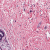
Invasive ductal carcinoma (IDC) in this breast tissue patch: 0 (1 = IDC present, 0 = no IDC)